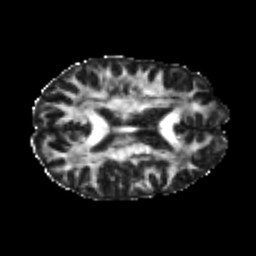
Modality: FA
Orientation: axial
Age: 25
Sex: female
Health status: healthy
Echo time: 0.074 s